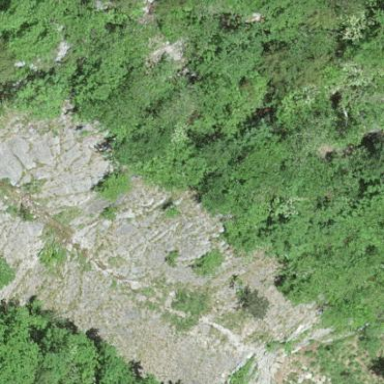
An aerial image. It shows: Natural scree.